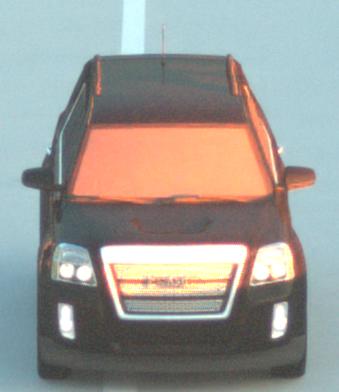
Make: GMC
Model: Terrain
Detailed model: Gen. 1
Model produced from: 2009
Model produced until: 2017
Doors: 5
Color: black
Road condition: dry road
Daytime: sunrise or sunset
Contrast: medium contrast